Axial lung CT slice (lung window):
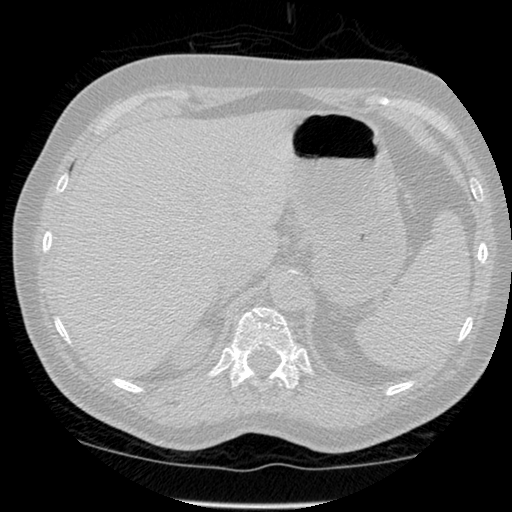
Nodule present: no